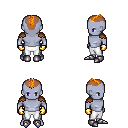
a pixel art fantasy rpg character, male body template, dark elf, purple skin, leather shoulder armor, white pants, dark blonde short mohawk hairstyle, gold gloves, metal boots, four views (front, back, left, right), 2x2 character sprite sheet, small pixel art, hard edges, no anti-aliasing